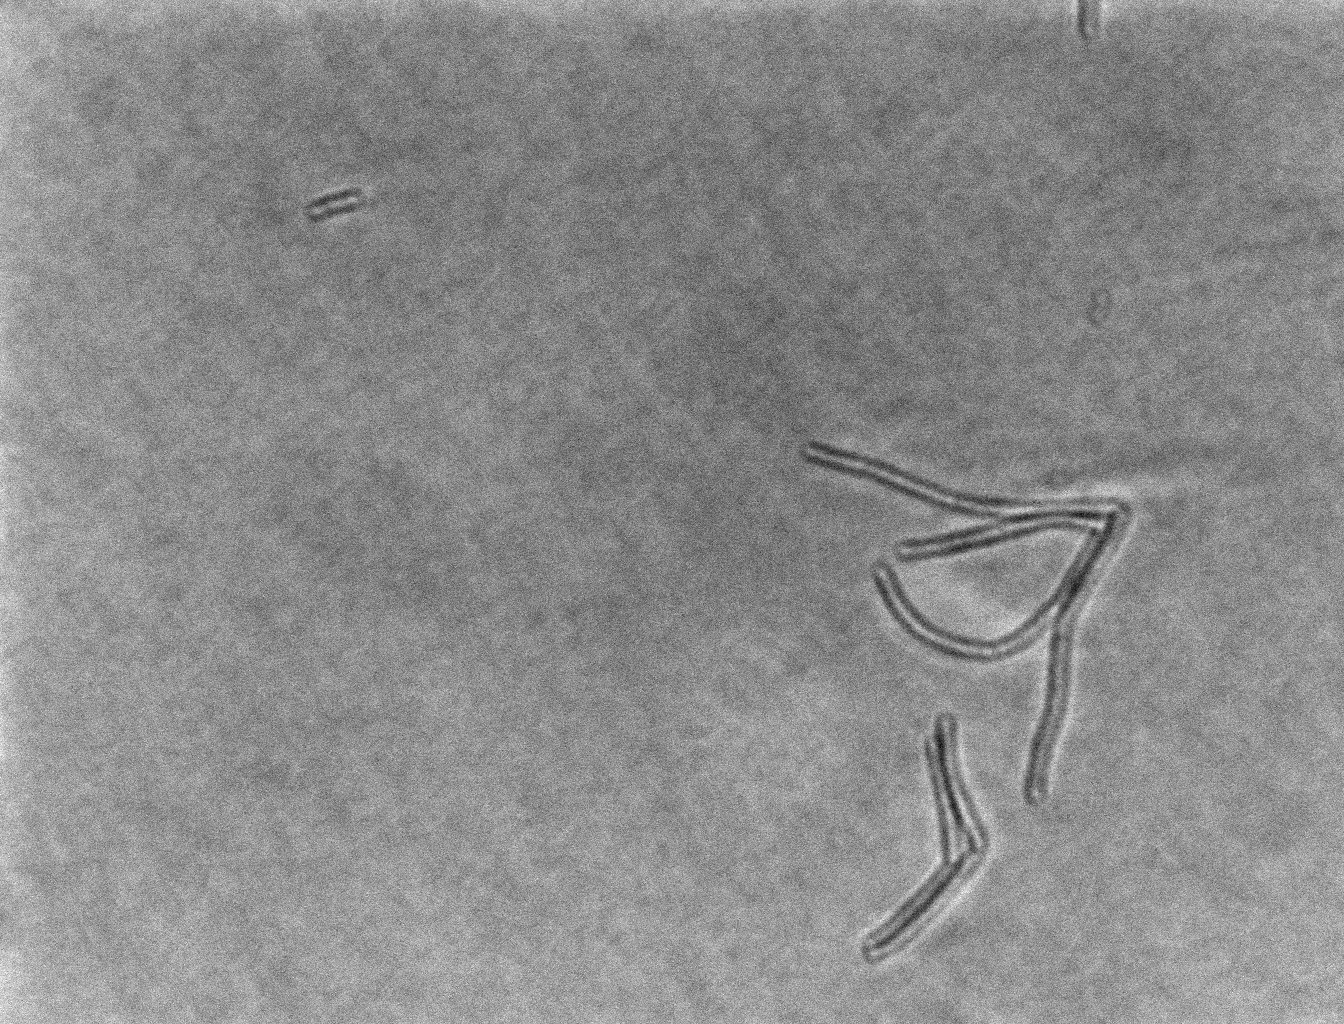
various_fewshot